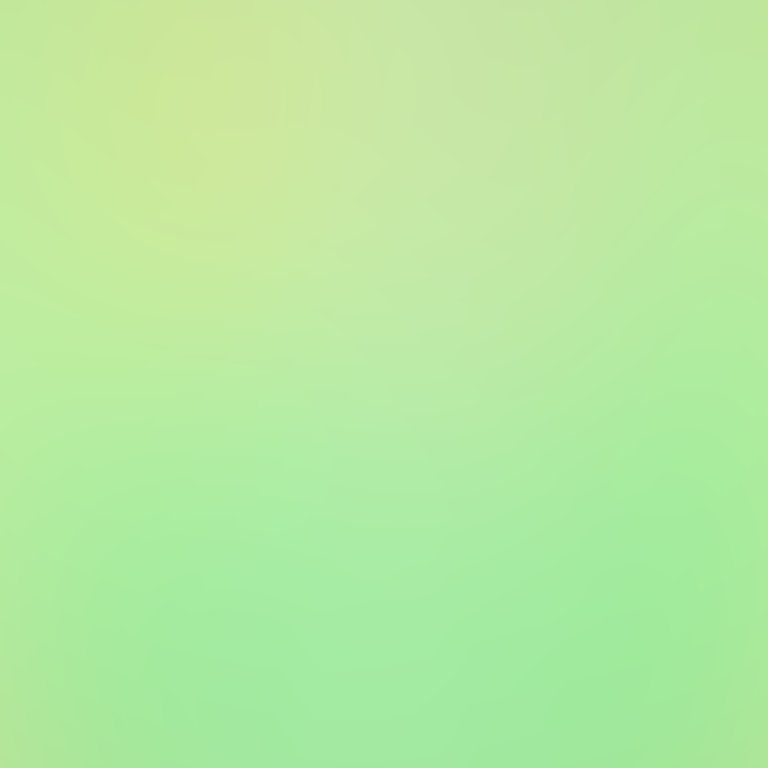
Abstract light effect, smooth gradient from soft green to pale yellow, calm atmosphere, diffuse light, no room, no furniture, no objects.